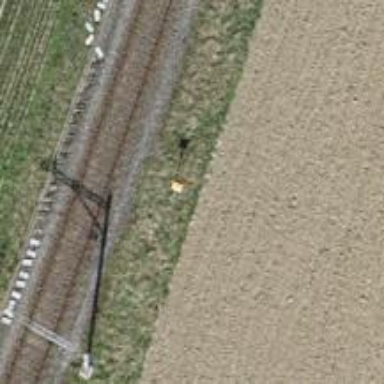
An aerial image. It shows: Pole with roofed pipeline marker.